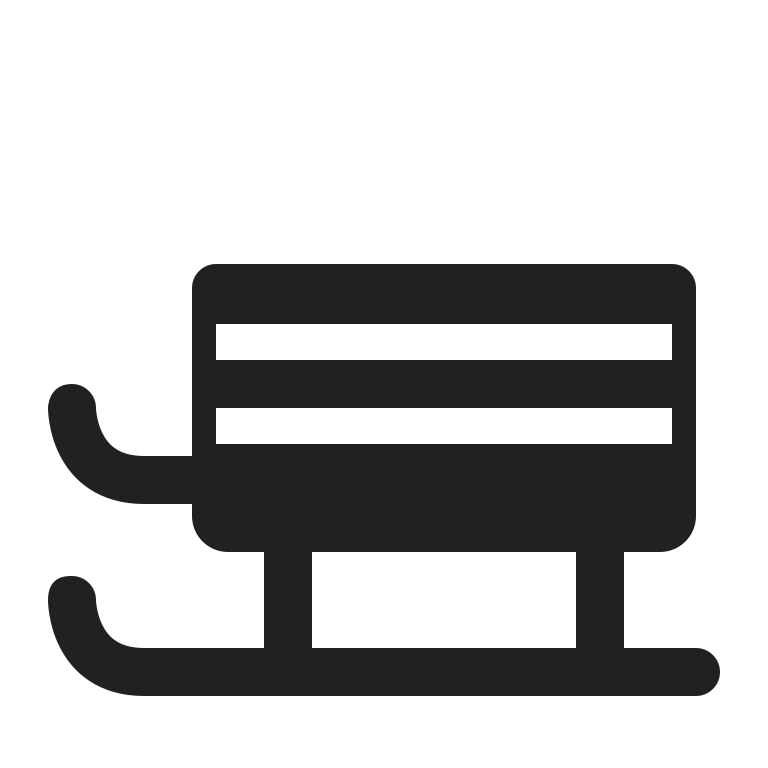
sled high contrast